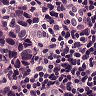
Metastatic tissue present: yes